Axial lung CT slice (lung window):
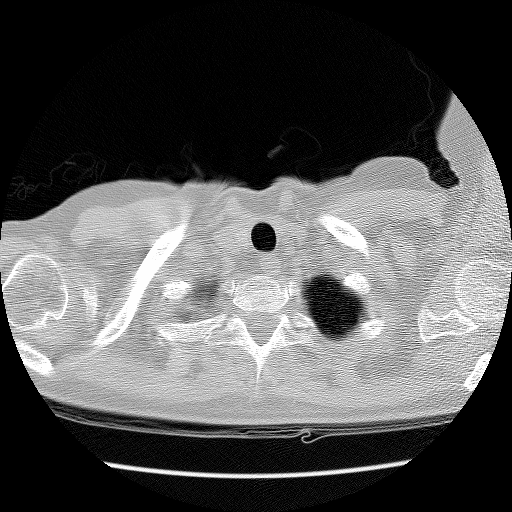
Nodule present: no